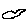
Label: bird